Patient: sex M, age 24
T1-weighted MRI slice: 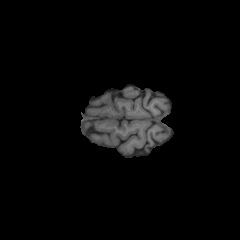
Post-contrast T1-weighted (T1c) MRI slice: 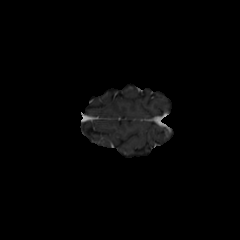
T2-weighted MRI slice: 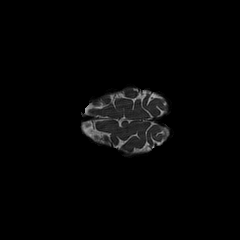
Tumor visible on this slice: no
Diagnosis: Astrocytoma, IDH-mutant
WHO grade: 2